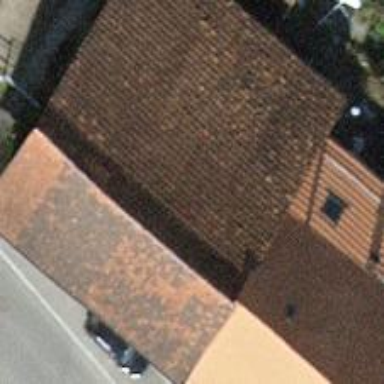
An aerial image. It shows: Semidetached house with gabled roof.